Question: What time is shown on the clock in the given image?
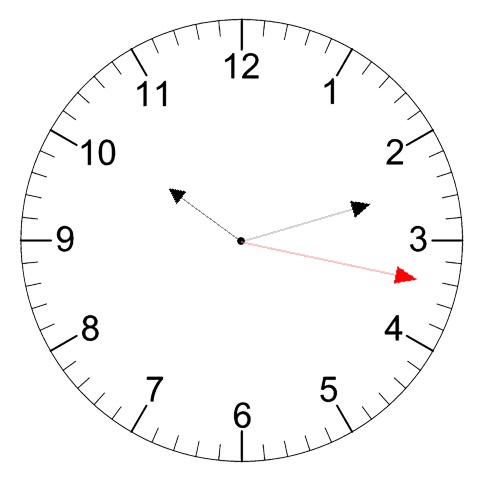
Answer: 10:12:17